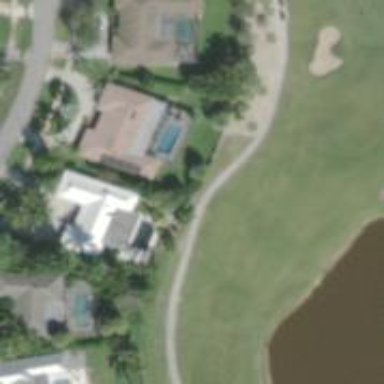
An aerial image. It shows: Footway that also serves as golf cart path.